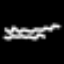
Label: squiggle